Interaction volume radius: 10 \u00c5
Interaction volume height: 45 \u00c5
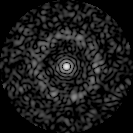
Disorder parameter: 0.8211